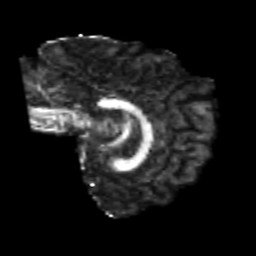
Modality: FA
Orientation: sagittal
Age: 20
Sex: female
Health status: healthy
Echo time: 0.074 s